Field crop: maize
Growth stage: 2
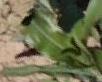
Species: maize